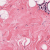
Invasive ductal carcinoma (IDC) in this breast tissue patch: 0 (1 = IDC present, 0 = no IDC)